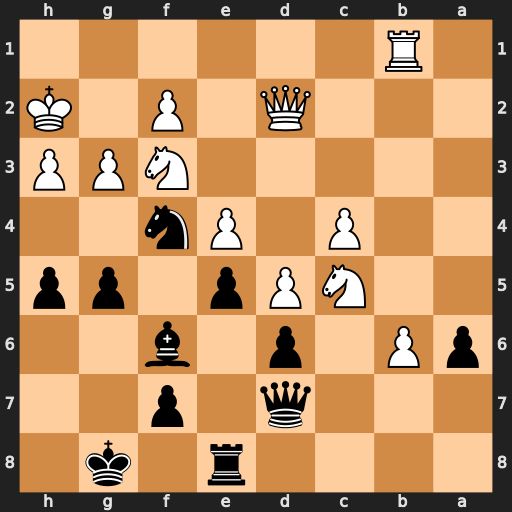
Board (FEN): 4r1k1/3q1p2/pP1p1b2/2NPp1pp/2P1Pn2/5NPP/3Q1P1K/1R6
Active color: b
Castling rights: -
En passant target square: -
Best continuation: Qxh3+ Kg1 Qg2#